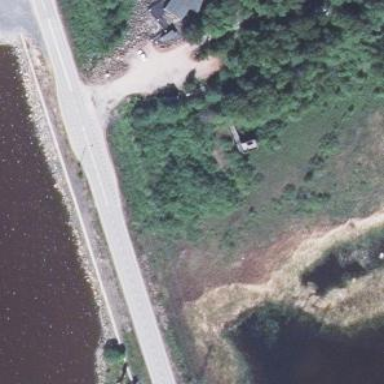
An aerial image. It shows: Bird hide located in leisure land area.